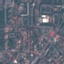
Label: Residential